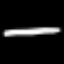
Label: pencil